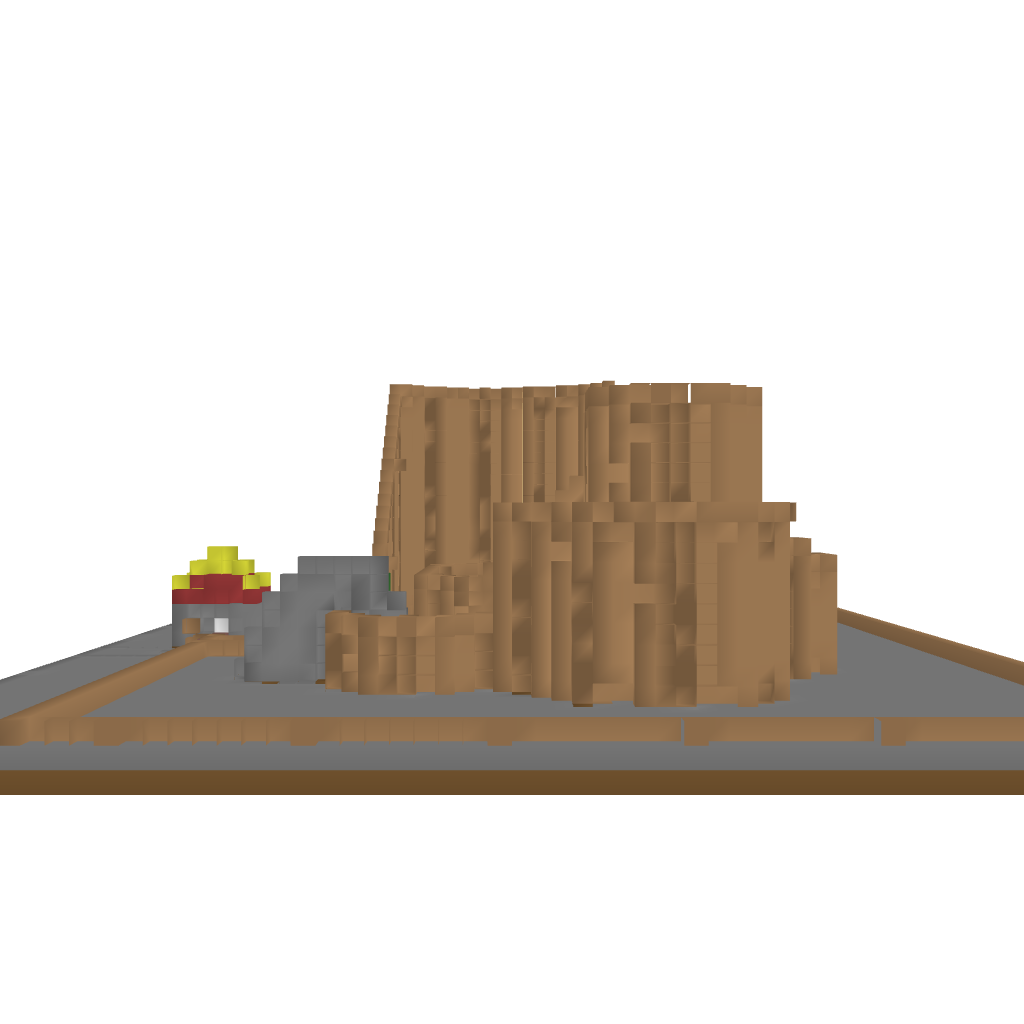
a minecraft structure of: rollercoaster wooden large good quality